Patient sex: M
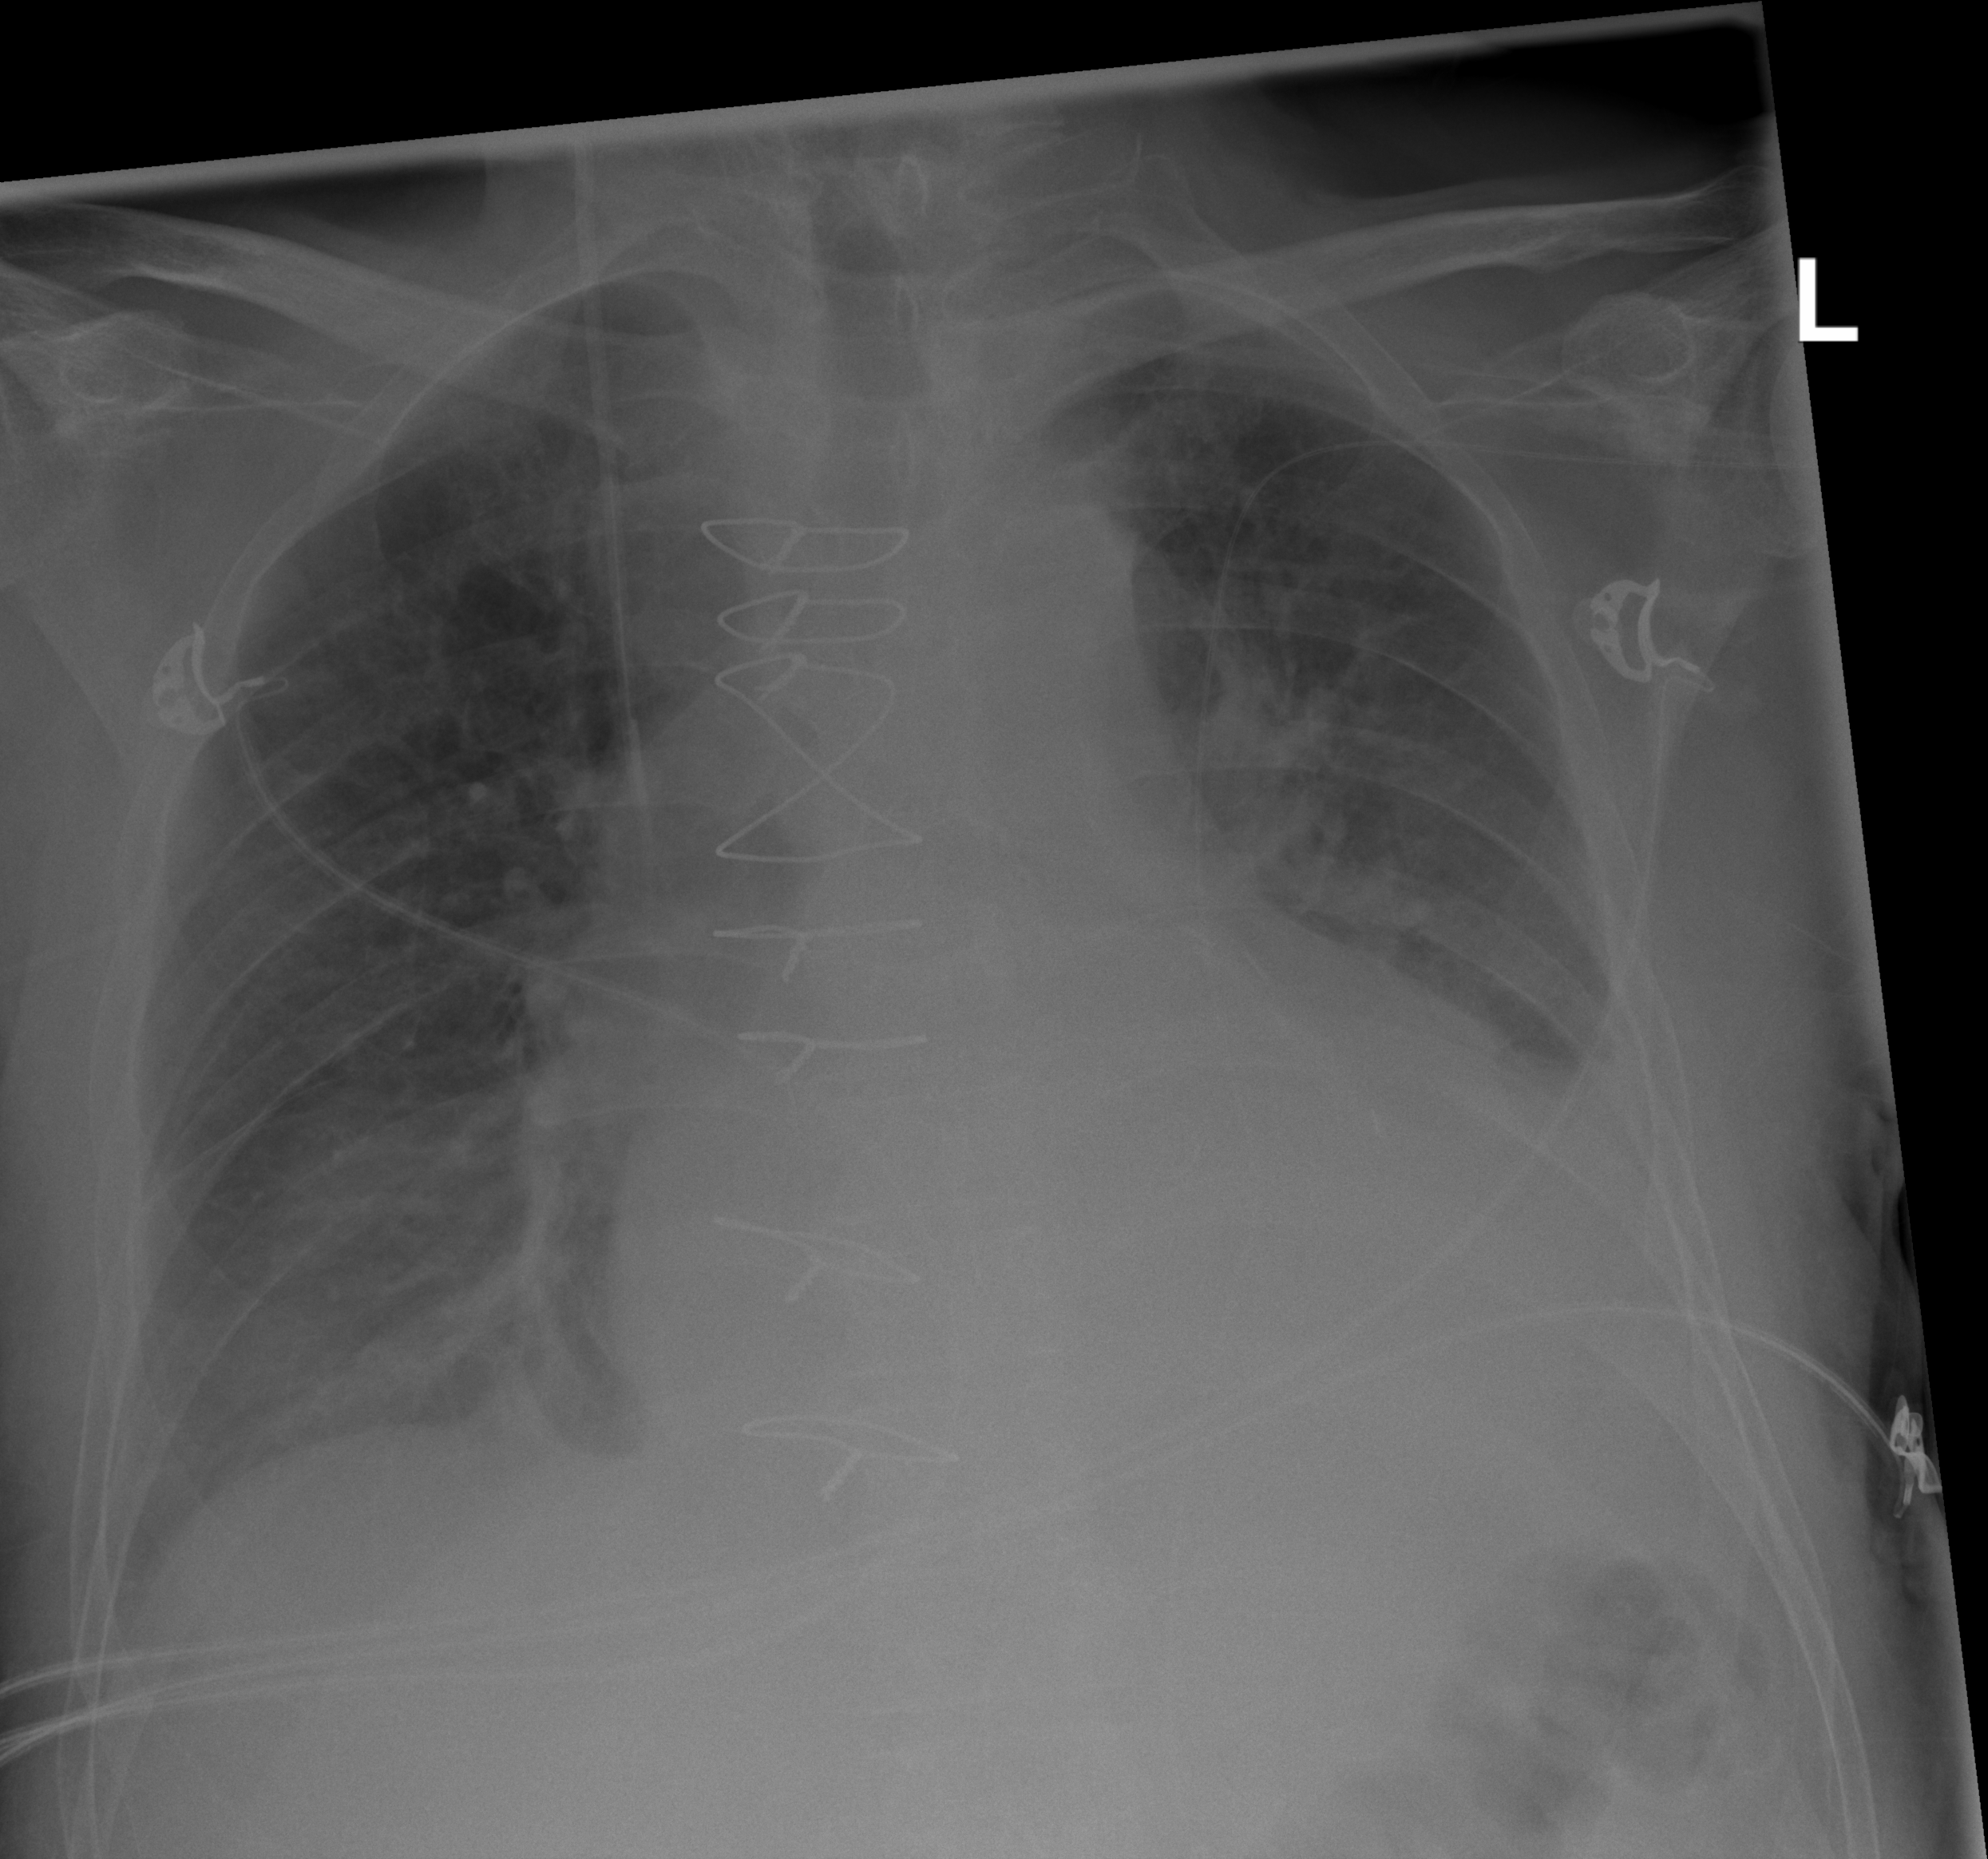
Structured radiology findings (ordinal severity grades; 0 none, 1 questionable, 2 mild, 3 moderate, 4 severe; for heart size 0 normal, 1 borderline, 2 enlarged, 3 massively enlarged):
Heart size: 2
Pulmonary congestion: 0
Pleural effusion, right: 1
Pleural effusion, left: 2
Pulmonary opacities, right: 0
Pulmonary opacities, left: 0
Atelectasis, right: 1
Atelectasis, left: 2